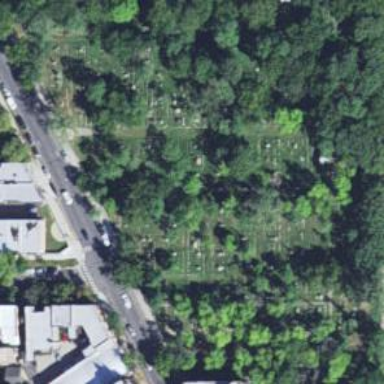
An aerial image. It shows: Cemetery.